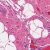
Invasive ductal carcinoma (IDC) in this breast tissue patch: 0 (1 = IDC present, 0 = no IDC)